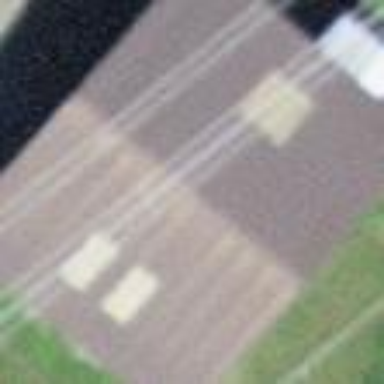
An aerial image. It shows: Rural barn.